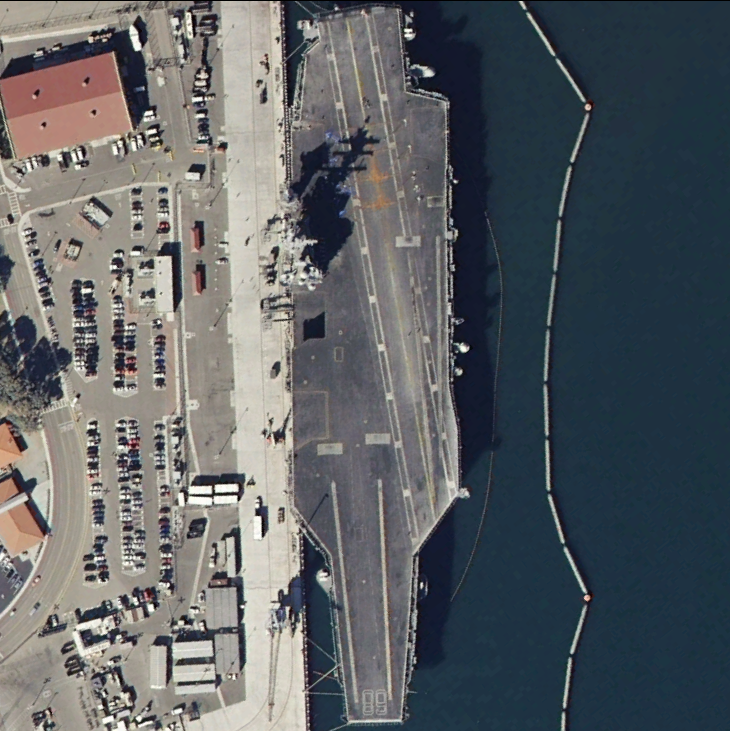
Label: aircraft_carrier